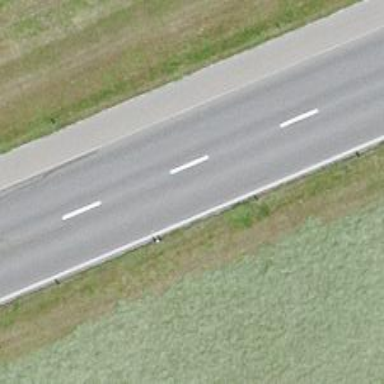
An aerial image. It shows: Secondary road with asphalt surface.